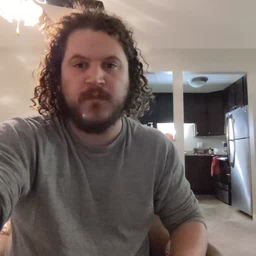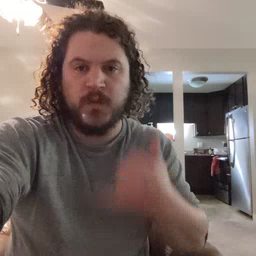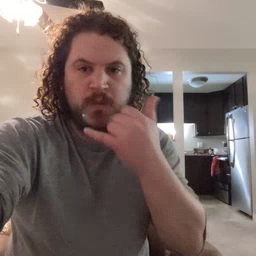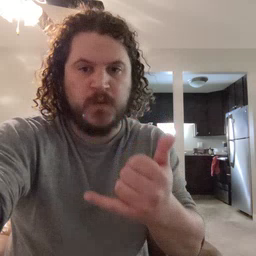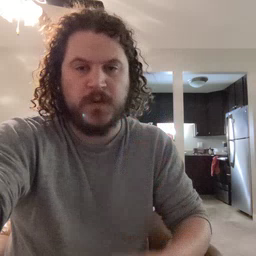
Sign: callonphone